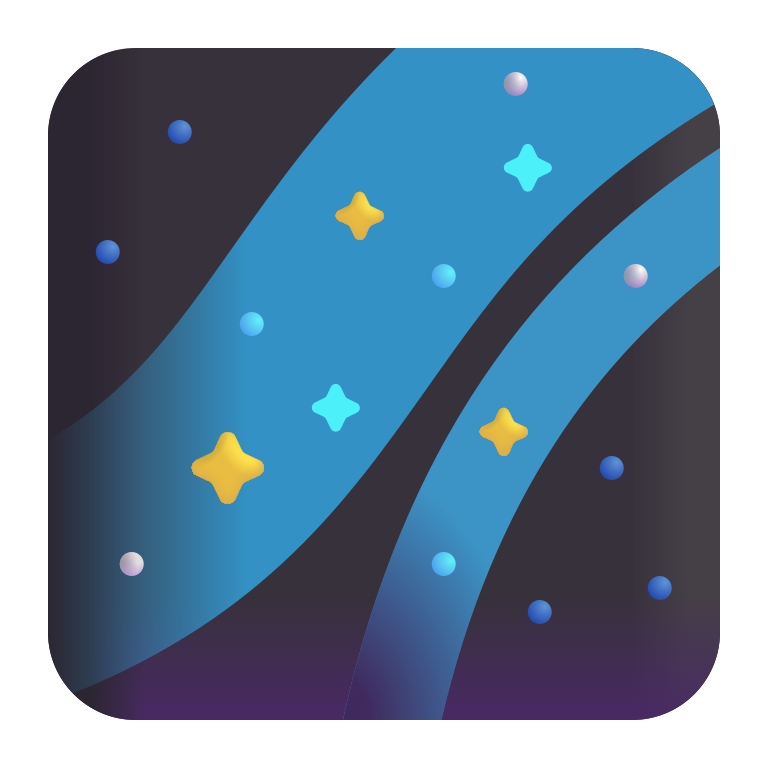
milky way color